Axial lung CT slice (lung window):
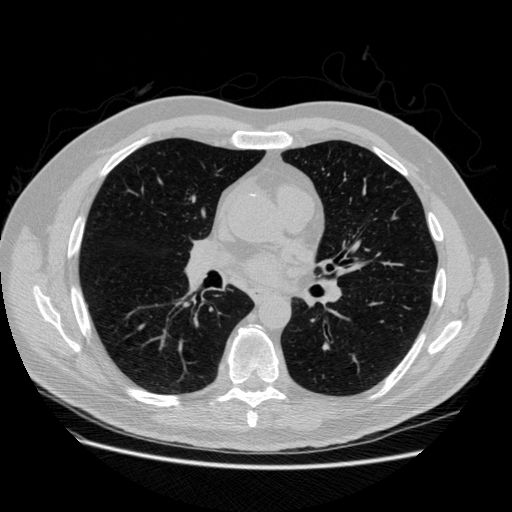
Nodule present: no